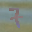
Label: 7